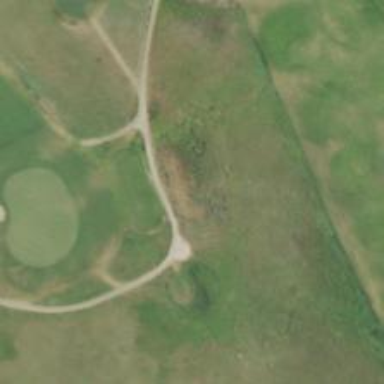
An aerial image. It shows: Path for both road and golf.